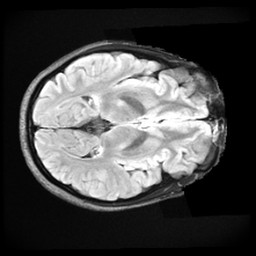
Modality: FLAIR
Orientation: axial
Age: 24
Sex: female
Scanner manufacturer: ge
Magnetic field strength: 3 T
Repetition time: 11 s
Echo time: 0.1497 s